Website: apple
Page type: customer-info-address
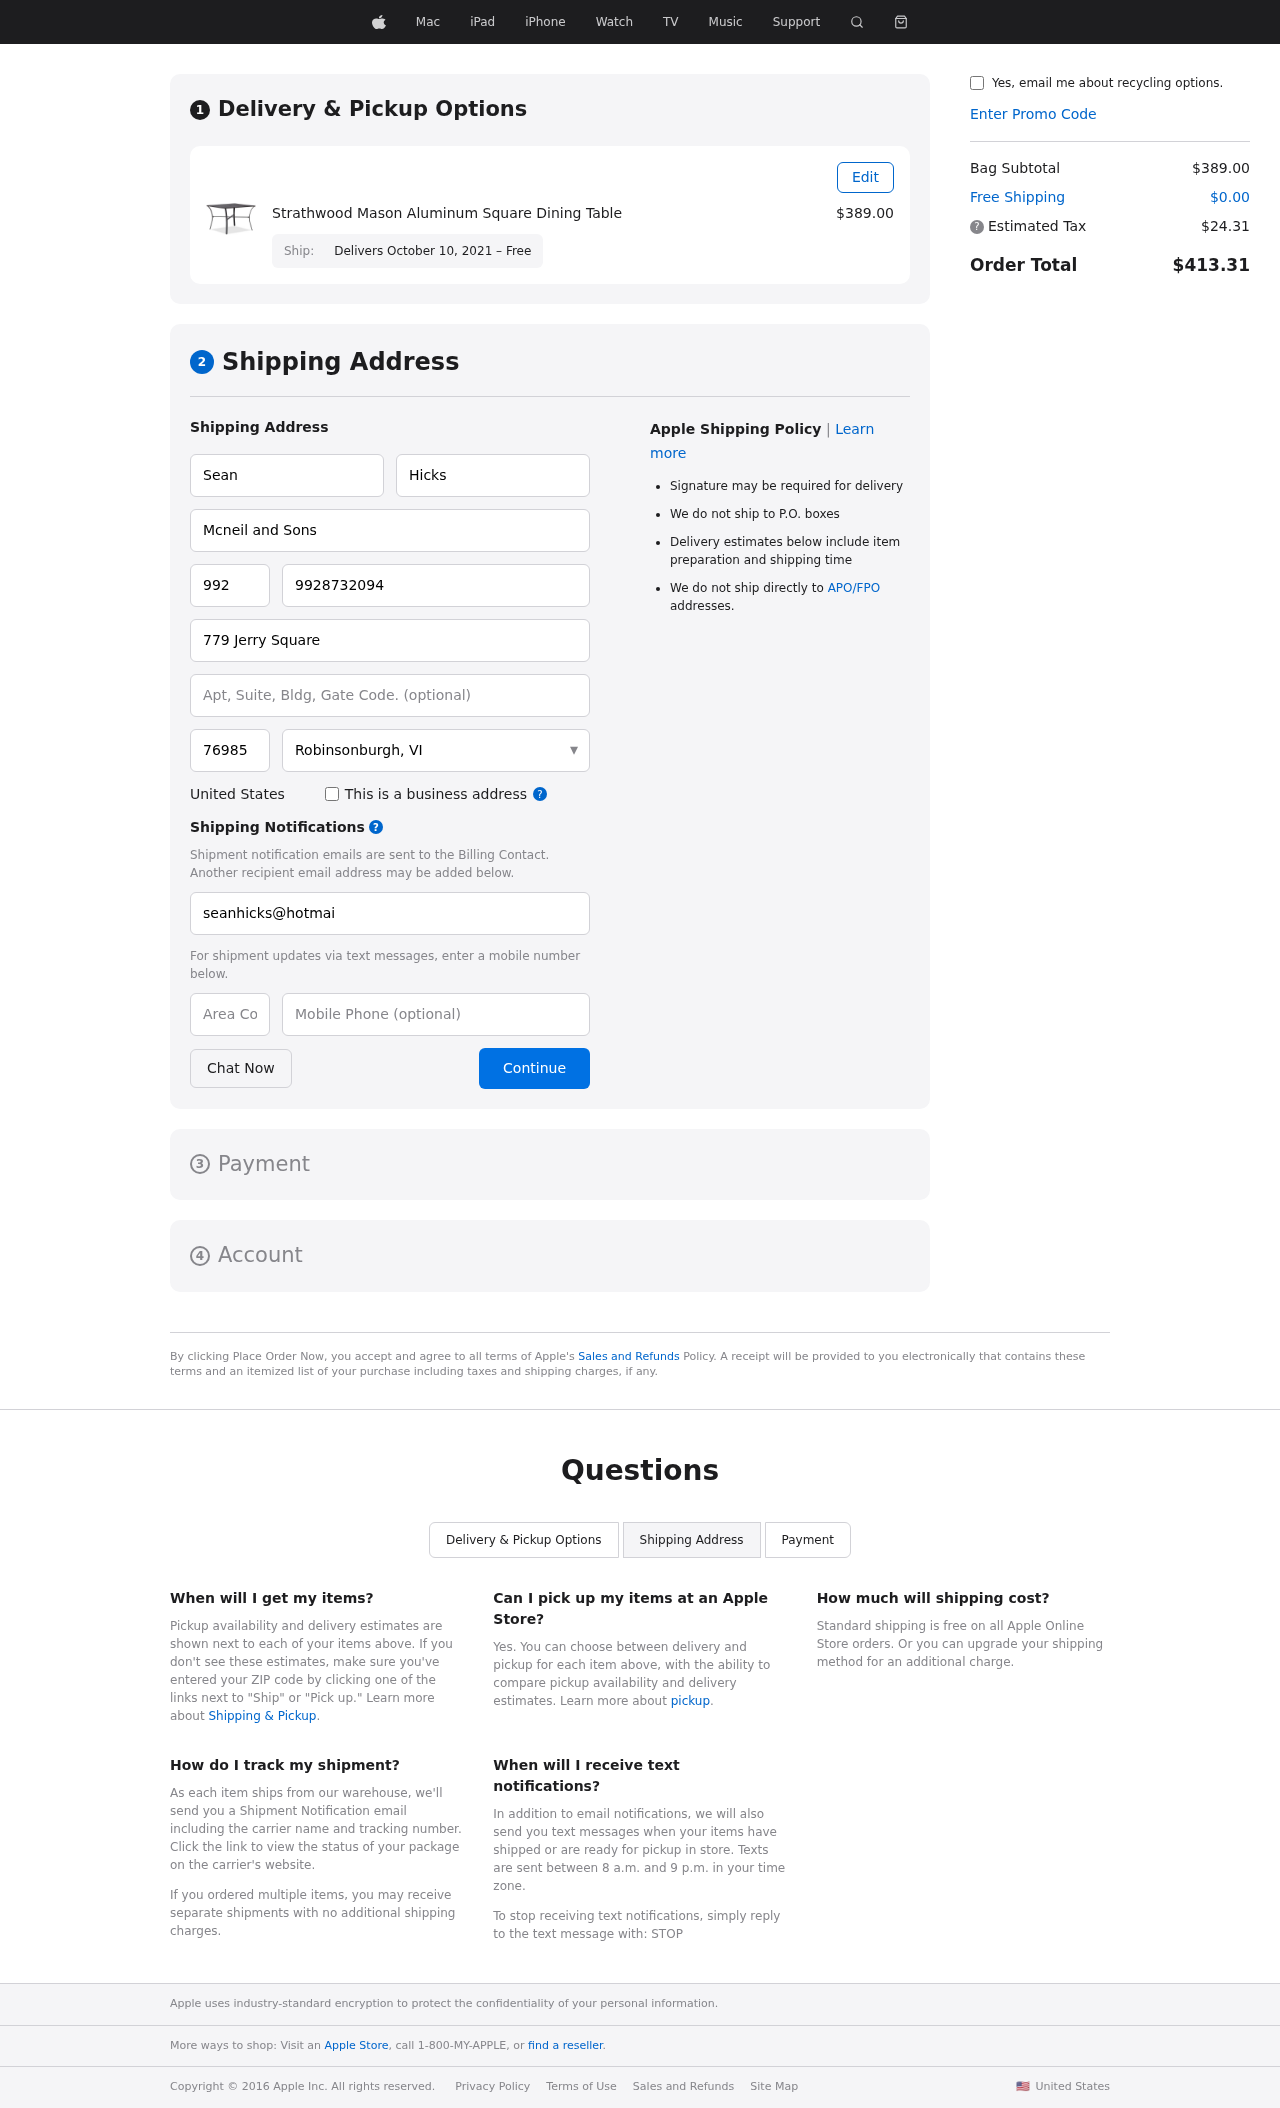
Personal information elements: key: PII_CITY_STATE
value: Robinsonburgh, VI
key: PII_COMPANY
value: Mcneil and Sons
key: PII_COUNTRY
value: United States
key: PII_EMAIL
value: seanhicks@hotmail.com
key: PII_FIRSTNAME
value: Sean
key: PII_LASTNAME
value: Hicks
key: PII_PHONE
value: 9928732094
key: PII_PHONE_AREA
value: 992
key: PII_POSTCODE
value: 76985
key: PII_STREET
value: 779 Jerry Square
Product elements: key: PRODUCT1_NAME
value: Strathwood Mason Aluminum Square Dining Table
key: PRODUCT1_PRICE
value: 389
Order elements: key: ORDER_DELIVERY_DATE
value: Delivers October 10, 2021 – Free
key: ORDER_SUBTOTAL
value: $389.00
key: ORDER_SHIPPING_COST
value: $0.00
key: ORDER_TAX
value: $24.31
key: ORDER_TOTAL
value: $413.31